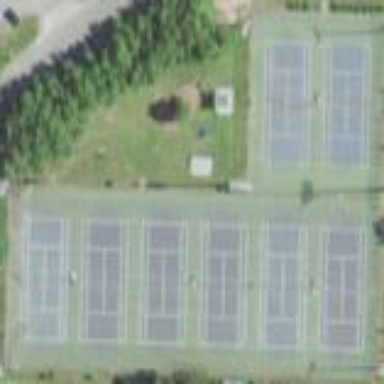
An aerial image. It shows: Tennis court on the leisure land pitch.